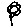
Label: flower